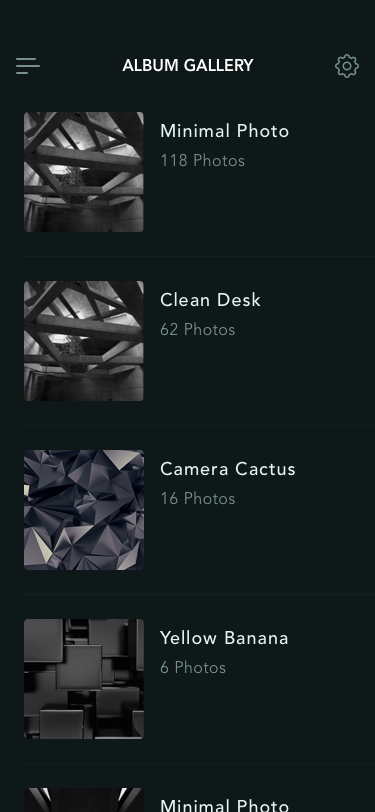
Text in this UI design:
Minimal Photo
118 Photos
Clean Desk
62 Photos
Camera Cactus
16 Photos
Yellow Banana
6 Photos
Minimal Photo